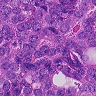
Metastatic tissue present: yes